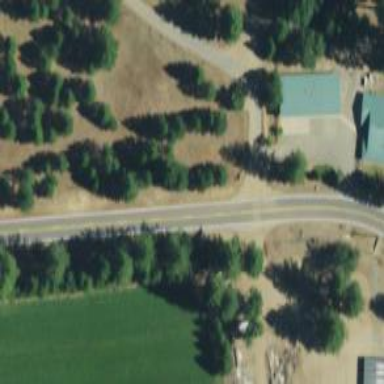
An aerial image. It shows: Culvert tunnel.